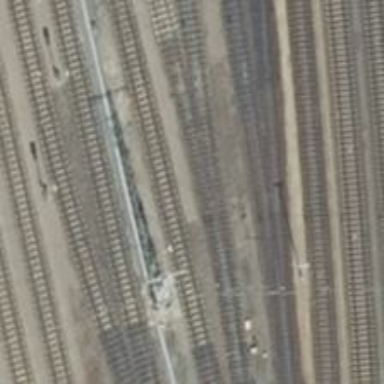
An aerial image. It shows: Railway signal.